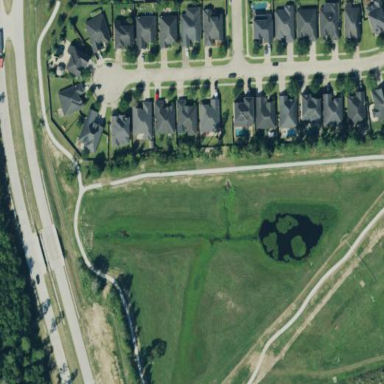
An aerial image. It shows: Detention basin filled with water.